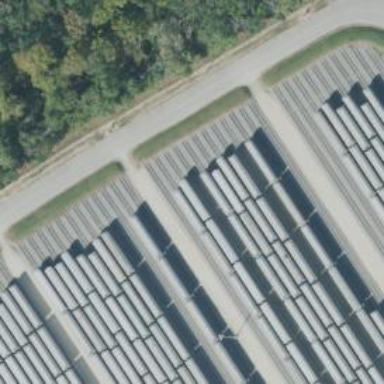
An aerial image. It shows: Railway yard in service.